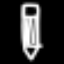
Label: pencil